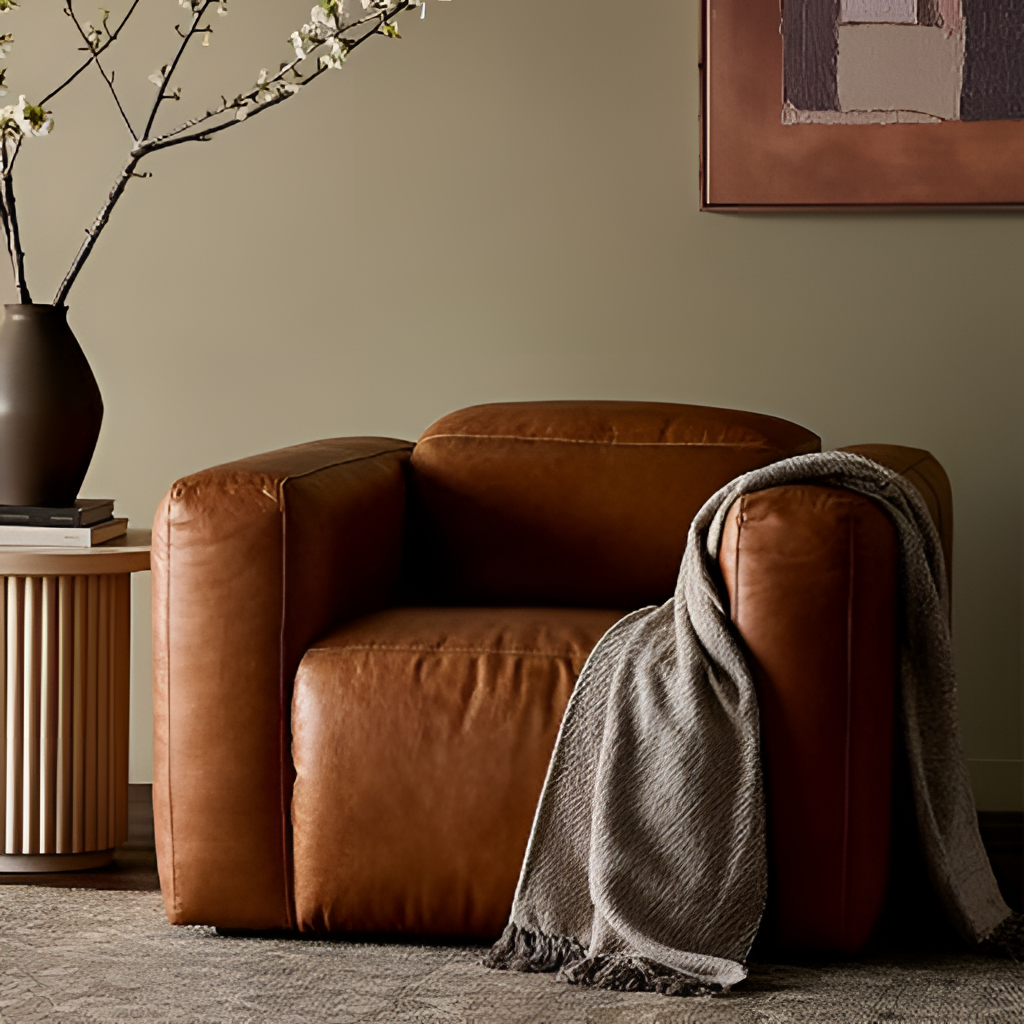
leather armchair, living room, paint wallpaper, with solid pattern, contemporary, gray carpet flooring, with geometric pattern